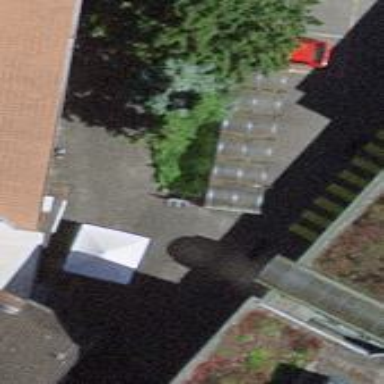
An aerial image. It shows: Bicycle parking area with wall loops.